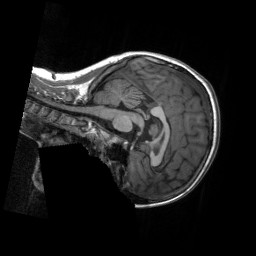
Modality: T1w
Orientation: sagittal
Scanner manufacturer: siemens
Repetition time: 2.3 s
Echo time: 0.00229 s